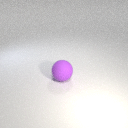
large purple rubber sphere